Question: I'm new to ASP.NET MVC. I want to use selected items from my dropdownlist to search my database table. The dropdownlist was generated from a BOL model which automatically binds to the view.
Below are my code snippet
'''
using System;
using System.Collections.Generic;
using System.Linq;
using System.Web;
using System.Web.Mvc;
using BLL;
using BOL;
namespace DentiCareApp.Areas.Admin.Controllers
{
[AllowAnonymous]
public class GenerateInvoiceController : Controller
{
private TreatmentBs objBs;
public GenerateInvoiceController()
{
objBs = new TreatmentBs();
}
// GET: Admin/GenerateInvoice
public ActionResult Index(string CompanyID)
{
DentiCareEntities db = new DentiCareEntities();
ViewBag.CompanyId = new SelectList(db.Companies, "CompanyId", "CompanyName");
if (CompanyID == null)
{
return View();
}
else
{
return View(db.Treatments.Where(x => x.Company == CompanyID.Take(50)));
}
//return View();
}
'''
Also below is the interface of view.

Secondly, I also want the search result to appear on the same page. How do I do this? If I create a separate action for this, I will need to create a separate view for it. Can partial view be used? If so how?
Below is the code to the View
'''
@model BOL.GenerateInvoice
@{
ViewBag.Title = "Index";
Layout = "~/Views/Shared/_Layout.cshtml";
}
<p></p>
<p></p>
<p></p>
<h2>Quickly Generate Invoice</h2>
@using (Html.BeginForm("Index", "GenerateInvoice", FormMethod.Get))
{
@Html.AntiForgeryToken()
<div class="">
<div>
@Html.DropDownList("MyCompany.CompanyId", (IEnumerable<SelectListItem>)ViewBag.CompanyId, "Select Company", new { @class = "form-control" })
@Html.ValidationMessageFor(model => model.MyCompany.CompanyId, "", new { @class = "text-danger" })
<input type="submit" value="Search" class="btn btn-primary" />
</div>
</div>
}
'''
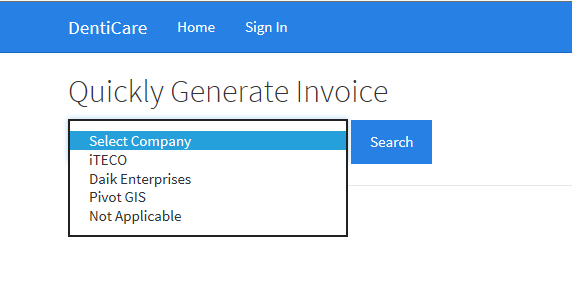
Answer: Try this.
:
'''
public ActionResult Index(string CompanyID)
{
DentiCareEntities db = new DentiCareEntities();
ViewBag.CompanyId = new SelectList(db.Companies, "CompanyId", "CompanyName", CompanyID); // preselect item in selectlist by CompanyID param
if (!String.IsNullOrWhiteSpace(CompanyID))
{
return View();
}
return View(db.Treatments.Where(x => x.CompanyID == CompanyID).Take(50));
}
'''
:
'''
@model IEnumerable<Treatment>
@{
ViewBag.Title = "Index";
Layout = "~/Views/Shared/_Layout.cshtml";
}
<h2>Quickly Generate Invoice</h2>
@using (Html.BeginForm("Index", "GenerateInvoice", FormMethod.Get))
{
@Html.AntiForgeryToken()
@Html.DropDownList("CompanyId", (SelectList)ViewBag.CompanyId, "Select Company", new { @class = "form-control" })
<input type="submit" value="Search" class="btn btn-primary" />
}
@if(Model != null && Model.Any())
{
foreach(var item in Model)
{
@Html.DisplayFor(model => item)
}
}
'''
You can change the 'DisplayFor()' here to show individual properties of the given Treatment, such as '@Html.DisplayFor(model => model.TreatmentID)' and such